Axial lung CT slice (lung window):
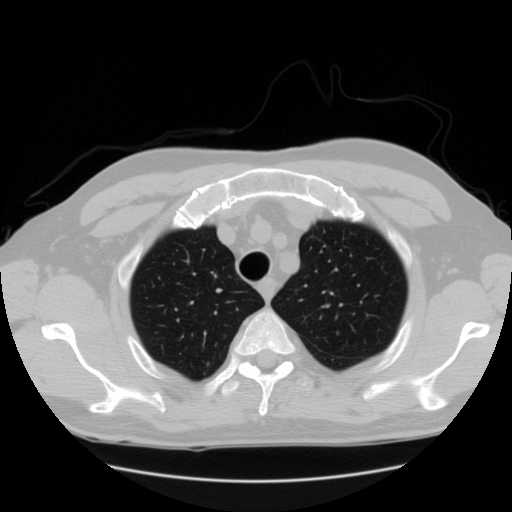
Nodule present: no